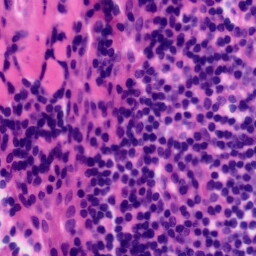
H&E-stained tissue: Tonsil